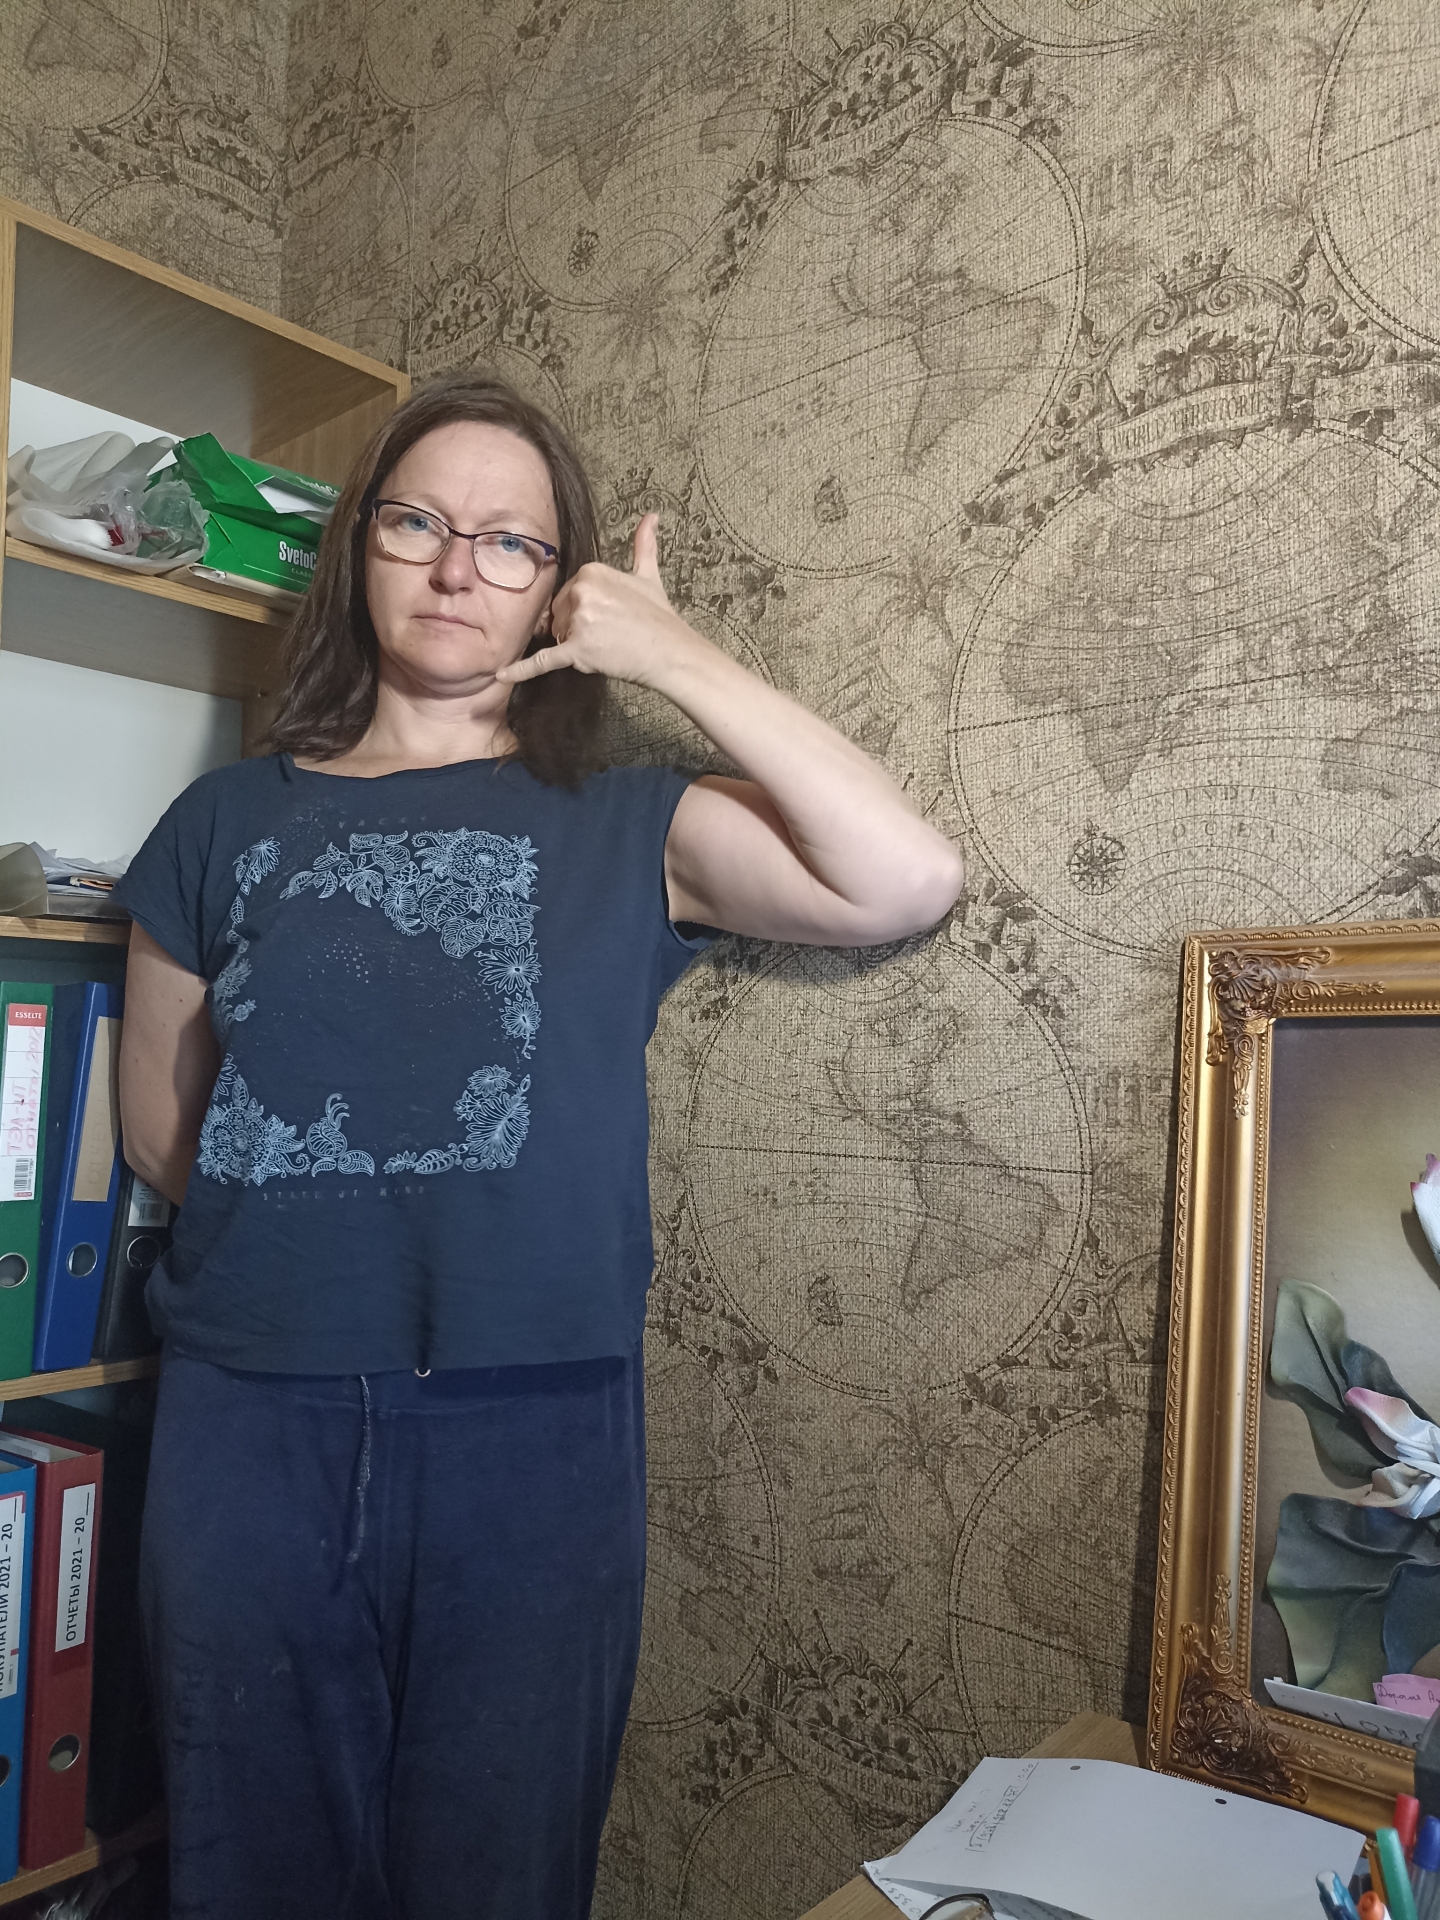
Label: clear